Question: I'm not sure if I'm using the correct terminology to describe what I'm looking for but it's the best I could come up with.
Essentially I have a list of items that I'm currently displaying in DIVs. I'm using the jQuery UI plug-ins and hooking up styles to toggle when the user hovers over each item. Now I'd like to have a small toolbar-like set of buttons appear in the upper-right corner of each item when the mouse hovers over that item. When the mouse moves up or down to the next item, the toolbar "moves" to that item. Of course, it doesn't really move - I'm assuming that I'm toggling the visibility of a toolbar associated with each item.
The latter point is due to a couple of factors including that the buttons are encoded with the id value for each list item so the command knows which item to work against.
What I need to know is how to create the HTML and CSS so that I can have a DIV with contents that are unaffected by the display of the toolbar. And the markup and style settings to get the toolbar to appear in the upper-right corner of each item, above the existing content.
I basically have a <DIV> wrapper that contains another <DIV> with text and another <DIV> that contains a set of image buttons (images wrapped in anchors). What I need is the HTML and CSS so that the <DIV> (or whatever other element is required to make it work) containing the buttons appears to float in the top-right corner of the parent <DIV> as shown in the picture below:

I can then use jQuery to show and hide the buttons when the item is hovered.
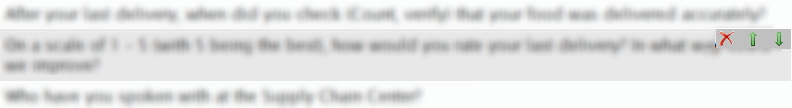
Answer: If you ONLY need the HTML/CSS you could do something like this:
'''
CSS
/* this contain both your injected JS and your current content */
.highlight { background:#ddd; position:relative; overflow:auto; padding:15px;}
.highlight * {margin:0; padding:0;}
/* you will place your action buttons here, they seem to be: delete, promote, demote */
.highlight .nav { position:absolute; top:0; right:0; background:#333; list-style-type:none; }
.highlight .nav li {float:left; margin:0 1px; list-style-type:none;}
/* add the styles per each button, they will all look the same for now */
.highlight .nav li a {display:block; height:15px; width:10px; background:red; text-indent:-9999px; cursor:pointer;}
HTML
<div class="highlight">
<ul class="nav">
<li><a>DELETE</a></li>
<li><a>PROMOTE</a></li>
<li><a>DEMOTE</a></li>
</ul>
<p>your current content will be here, could also be a div or anything else, it just needs to be sitting inside the .hightlight div</p>
</div>
'''
EDIT: Updated with the code I posted at <URL>
Good luck,
Leo